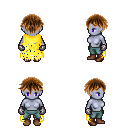
a pixel art fantasy rpg character, female body template, dark elf, purple skin, yellow tattered cape, teal pants, brown short bangs hairstyle, metal gloves, brown shoes, four views (front, back, left, right), 2x2 character sprite sheet, small pixel art, hard edges, no anti-aliasing